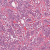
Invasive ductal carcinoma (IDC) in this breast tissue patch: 1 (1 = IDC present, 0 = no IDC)